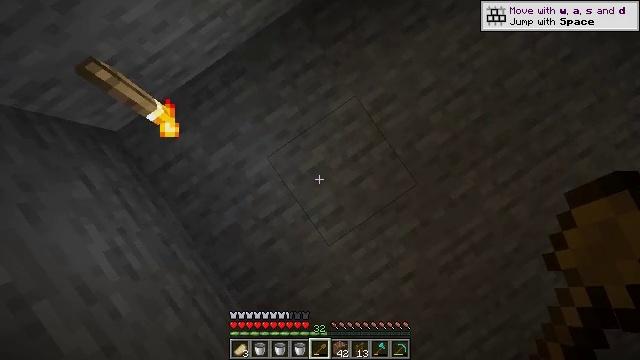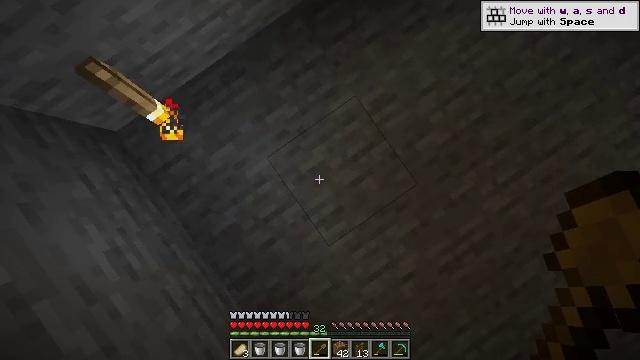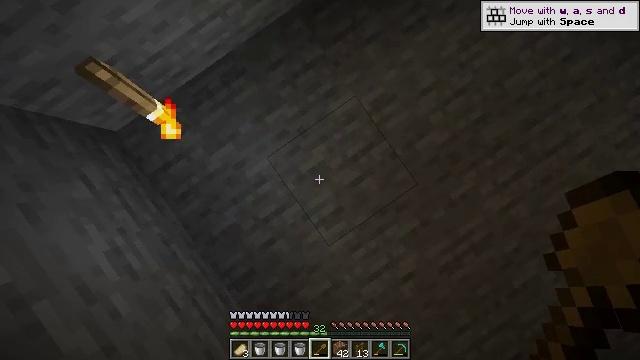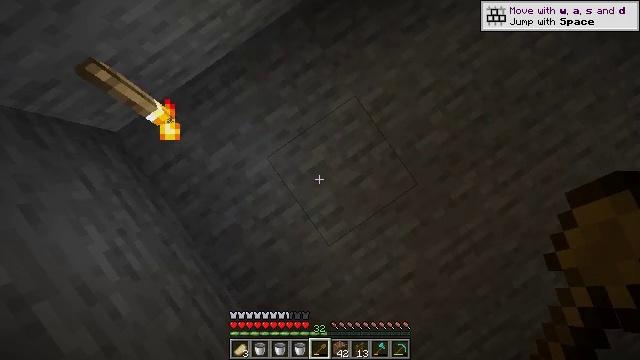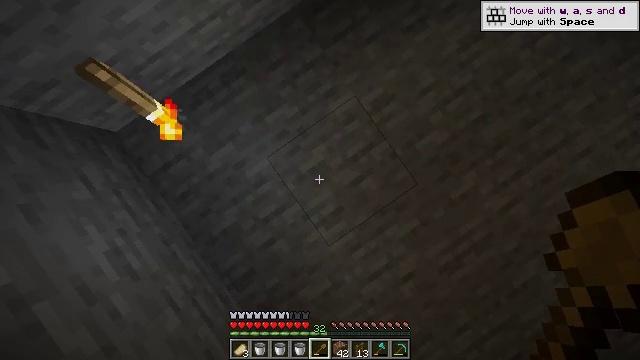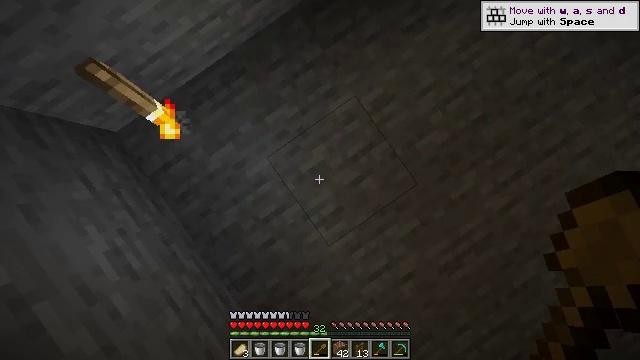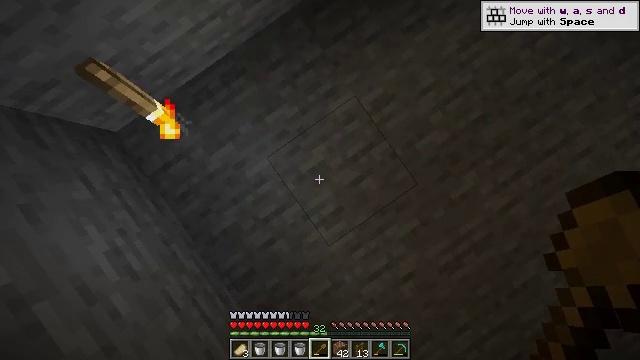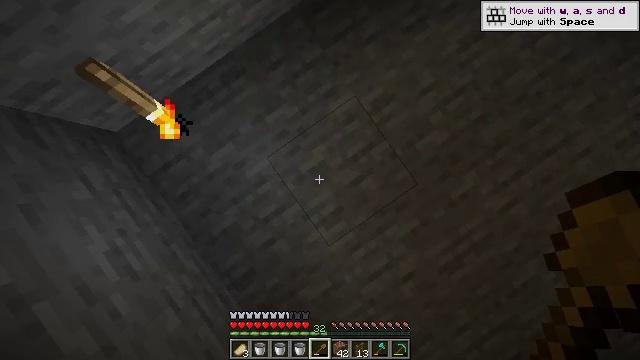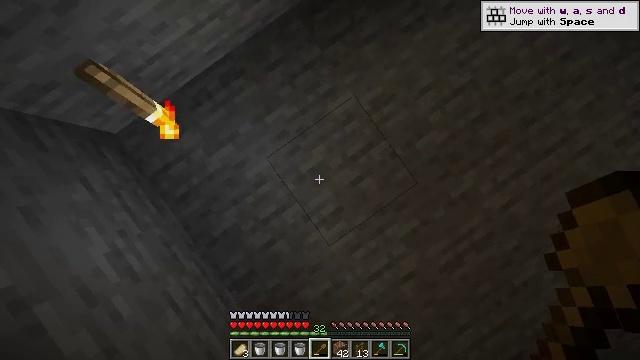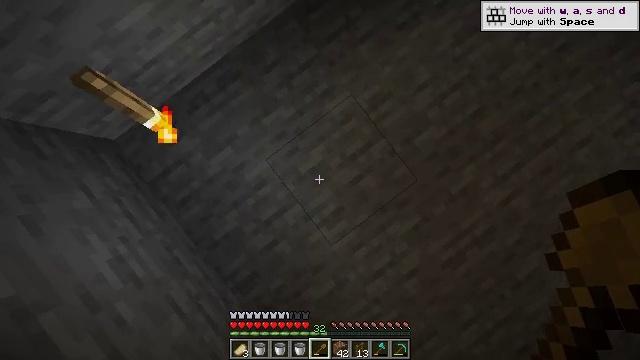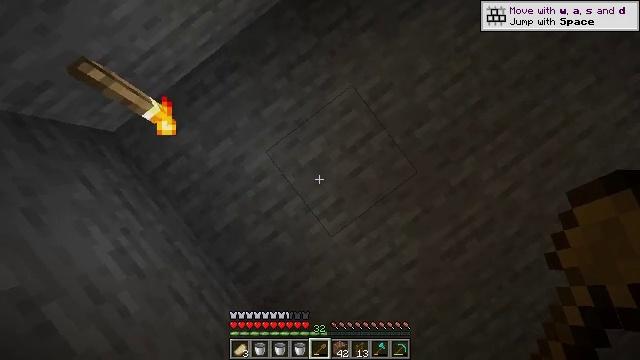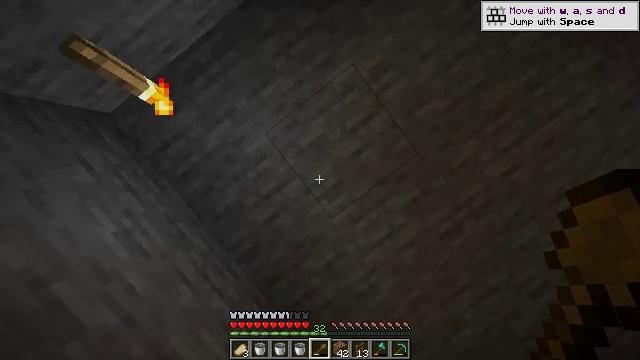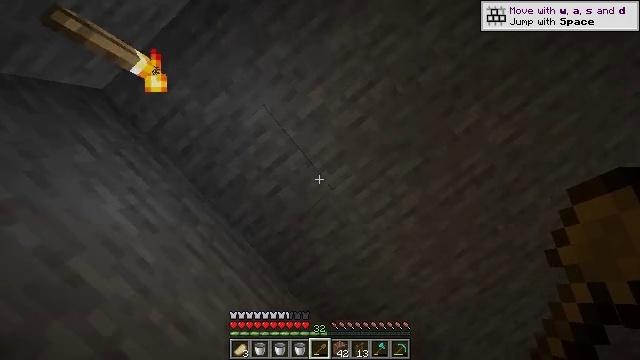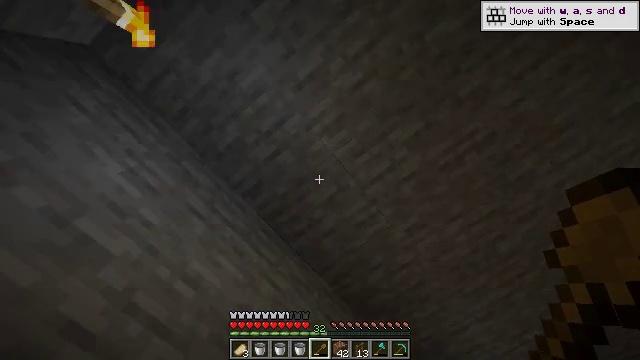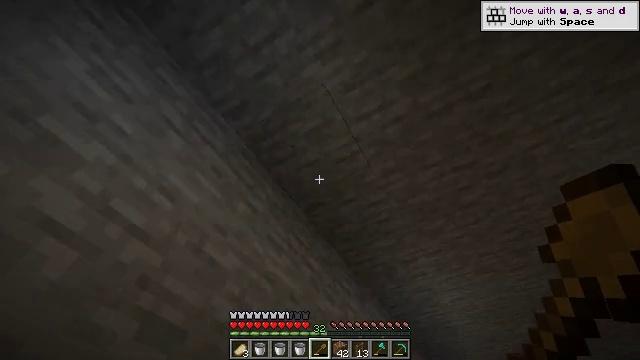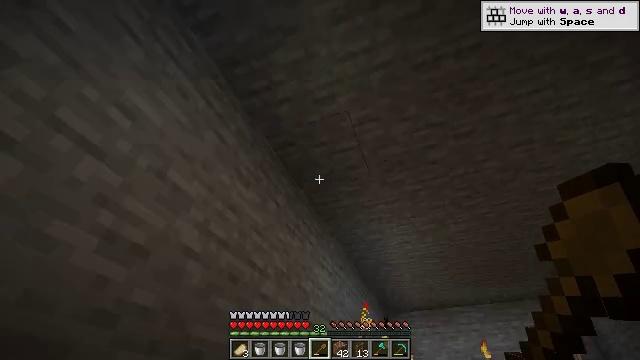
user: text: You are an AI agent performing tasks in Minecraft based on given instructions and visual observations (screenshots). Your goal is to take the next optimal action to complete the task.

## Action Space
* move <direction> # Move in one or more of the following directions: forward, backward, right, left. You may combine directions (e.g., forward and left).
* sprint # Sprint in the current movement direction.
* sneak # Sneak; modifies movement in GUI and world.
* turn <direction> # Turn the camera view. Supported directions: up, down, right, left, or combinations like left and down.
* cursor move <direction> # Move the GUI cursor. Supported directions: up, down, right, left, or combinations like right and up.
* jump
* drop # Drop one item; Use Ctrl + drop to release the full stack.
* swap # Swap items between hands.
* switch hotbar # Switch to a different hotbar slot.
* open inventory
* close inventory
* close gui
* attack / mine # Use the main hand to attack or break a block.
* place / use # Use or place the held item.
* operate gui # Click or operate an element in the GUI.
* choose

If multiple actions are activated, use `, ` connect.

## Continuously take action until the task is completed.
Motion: motion action
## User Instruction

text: Gather potatoes by left-clicking.
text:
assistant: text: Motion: no_op
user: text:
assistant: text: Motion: no_op
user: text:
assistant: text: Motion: no_op
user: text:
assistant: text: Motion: no_op
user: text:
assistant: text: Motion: no_op
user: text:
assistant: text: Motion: no_op
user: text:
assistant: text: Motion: no_op
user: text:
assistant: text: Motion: no_op
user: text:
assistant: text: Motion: turn left and up
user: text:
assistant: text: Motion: turn down
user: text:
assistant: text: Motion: turn down
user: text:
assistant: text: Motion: turn left and down
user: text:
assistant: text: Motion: turn down
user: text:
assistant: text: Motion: turn right and down
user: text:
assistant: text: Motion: turn right and down
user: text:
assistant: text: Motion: turn right and down
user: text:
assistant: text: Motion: turn right and down
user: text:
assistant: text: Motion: turn down
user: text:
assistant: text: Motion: turn right and down
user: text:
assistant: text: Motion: turn right and down
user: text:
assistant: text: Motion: turn right and down
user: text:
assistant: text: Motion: turn right and down
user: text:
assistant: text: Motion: turn right and down
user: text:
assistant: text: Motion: no_op
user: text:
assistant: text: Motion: turn right
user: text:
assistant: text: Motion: turn left
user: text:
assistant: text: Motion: no_op
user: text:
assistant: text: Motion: no_op
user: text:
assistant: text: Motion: no_op
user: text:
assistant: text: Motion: no_op